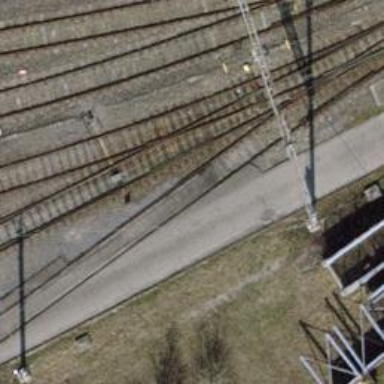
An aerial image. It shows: Railway yard with single rail track. The electrified track has contact line for power supply.